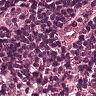
Metastatic tissue present: no